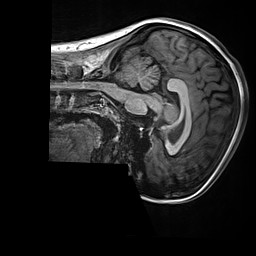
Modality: T1w
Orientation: sagittal
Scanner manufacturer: siemens
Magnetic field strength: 3 T
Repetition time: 2.5 s
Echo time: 0.00299 s